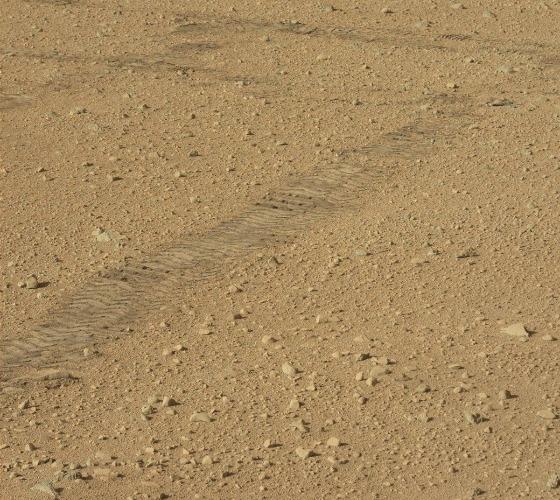
Terrain classes present: Gravel / Sand / Soil, Rock, Track